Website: lowes
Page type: billing-address
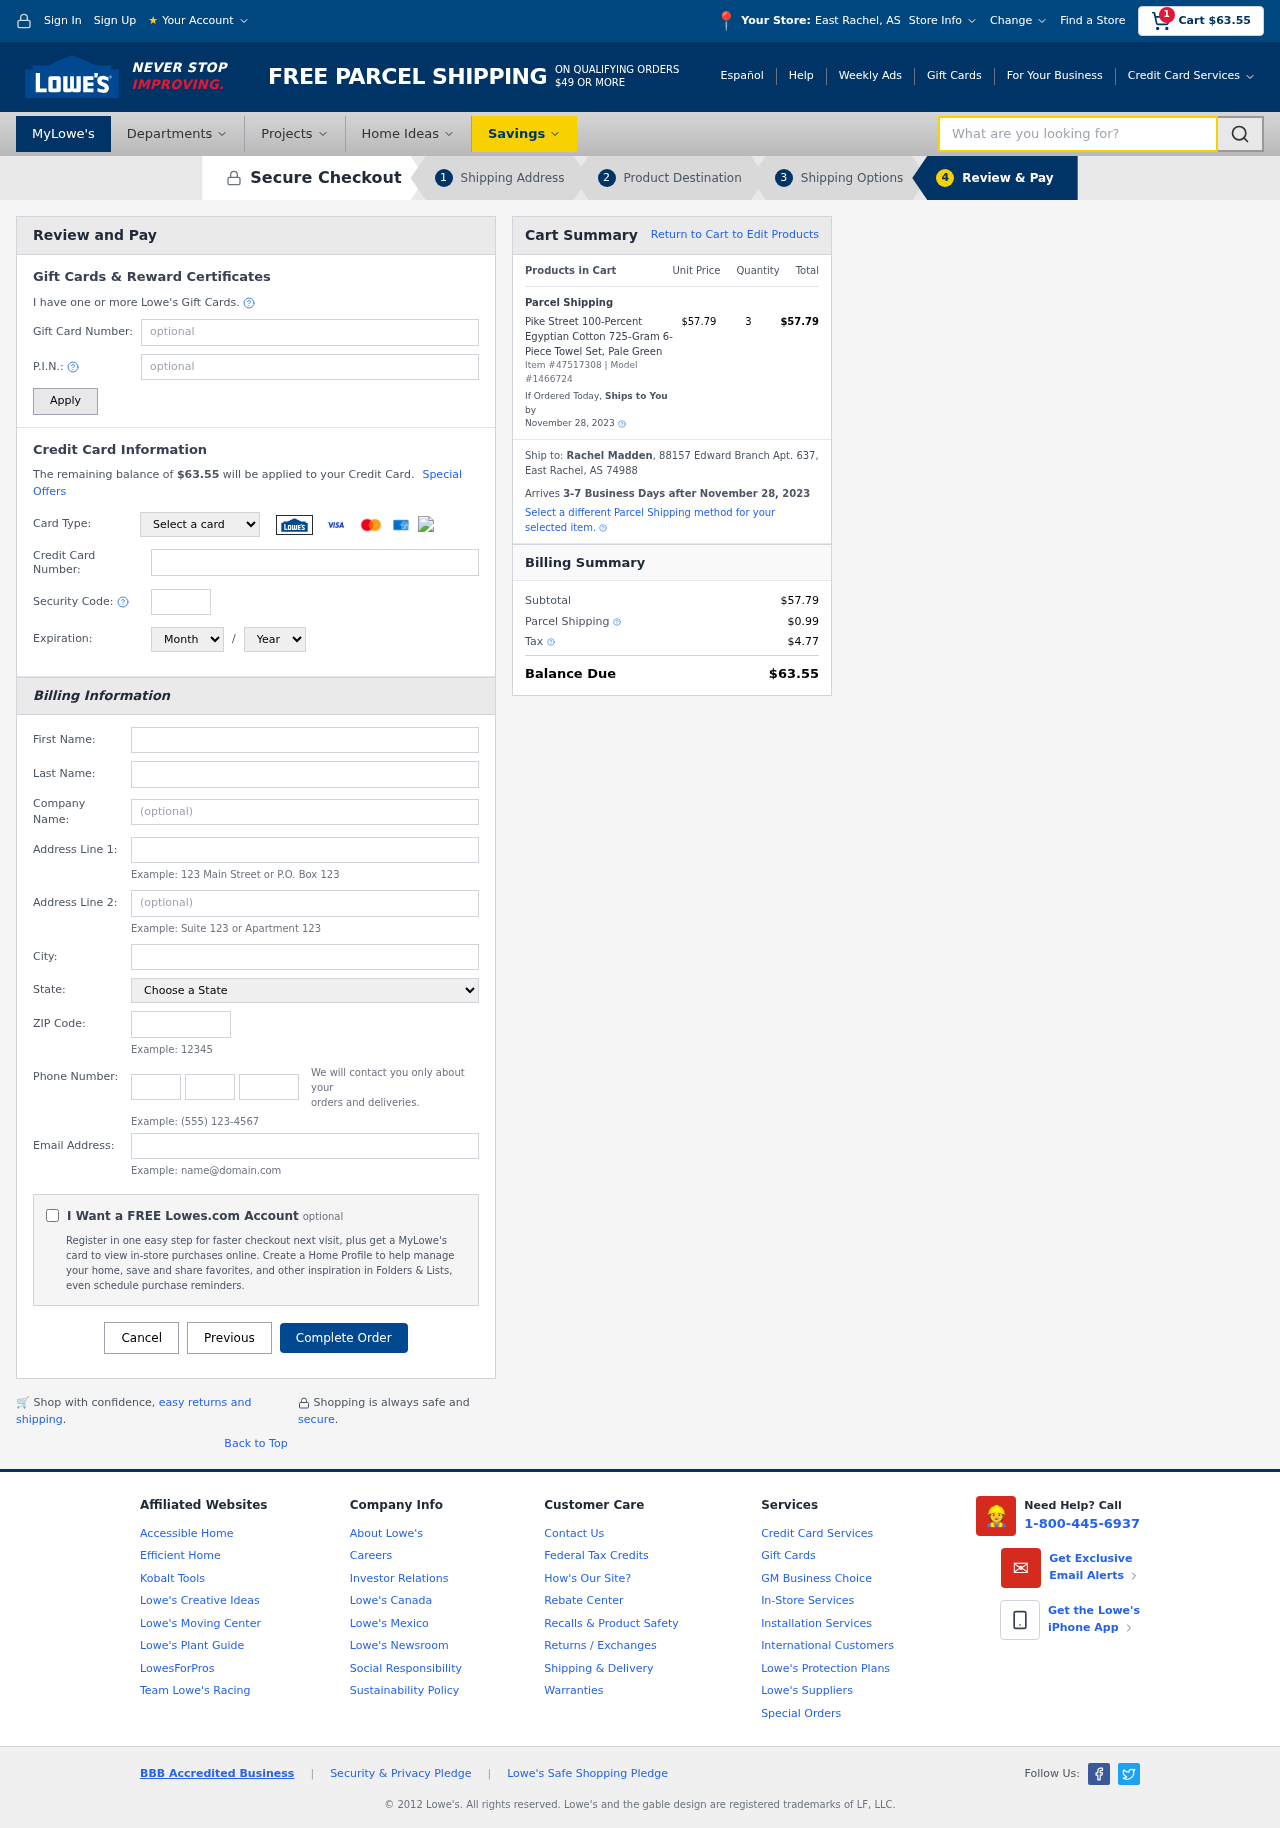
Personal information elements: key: PII_CARD_CVV
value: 9362
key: PII_CARD_EXPIRY_MONTH
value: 10
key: PII_CARD_EXPIRY_YEAR
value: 26
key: PII_CARD_NUMBER
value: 3463 1043 6385 641
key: PII_CARD_TYPE
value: American Express
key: PII_CITY
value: East Rachel
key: PII_CITY_STATE
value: East Rachel, AS
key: PII_EMAIL
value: rachel_madden@gmail.com
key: PII_FIRSTNAME
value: Rachel
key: PII_FULLNAME
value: Rachel Madden
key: PII_LASTNAME
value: Madden
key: PII_PHONE_AREA
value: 686
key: PII_PHONE_PREFIX
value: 841
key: PII_PHONE_SUFFIX
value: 6601
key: PII_POSTCODE
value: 74988
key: PII_STATE
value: AS
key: PII_STREET
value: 88157 Edward Branch Apt. 637
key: PII_STREET2
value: Suite 984
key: PII_CITY_STATE_ZIP
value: East Rachel, AS 74988
Product elements: key: PRODUCT1_NAME
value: Pike Street 100-Percent Egyptian Cotton 725-Gram 6-Piece Towel Set, Pale Green
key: PRODUCT1_PRICE
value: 57.79
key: PRODUCT1_QUANTITY
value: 3
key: PRODUCT_ITEM_NUMBER
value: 47517308
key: PRODUCT_MODEL_NUMBER
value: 1466724
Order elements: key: ORDER_SUBTOTAL
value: $63.55
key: ORDER_TOTAL
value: $63.55
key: ORDER_SHIPPING_DATE
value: November 28, 2023
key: ORDER_SUBTOTAL
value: $57.79
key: ORDER_DELIVERY_DATE
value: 3-7 Business Days after November 28, 2023
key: ORDER_SHIPPING_DATE2
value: November 28, 2023
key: ORDER_SUBTOTAL2
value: $57.79
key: ORDER_SHIPPING_COST
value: $0.99
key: ORDER_TAX
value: $4.77
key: ORDER_TOTAL2
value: $63.55
Search elements: key: HEADER_SEARCH
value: What are you looking for?